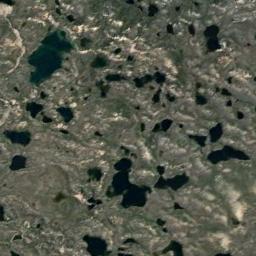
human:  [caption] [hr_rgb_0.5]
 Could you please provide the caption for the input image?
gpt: There are several scattered trees in the middle of this wetland .

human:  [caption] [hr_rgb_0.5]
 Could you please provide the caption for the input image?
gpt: The blue lake in a wetland is covered by large swaths of dense vegetation .

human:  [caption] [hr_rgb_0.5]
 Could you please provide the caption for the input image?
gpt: Many waters of different sizes are surrounded by wetlands .

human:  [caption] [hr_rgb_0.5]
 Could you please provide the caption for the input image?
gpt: The wetland consists of bare land and water .

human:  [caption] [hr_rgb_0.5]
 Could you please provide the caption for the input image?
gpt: There are many water areas of different sizes on the wetland .